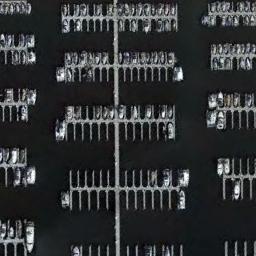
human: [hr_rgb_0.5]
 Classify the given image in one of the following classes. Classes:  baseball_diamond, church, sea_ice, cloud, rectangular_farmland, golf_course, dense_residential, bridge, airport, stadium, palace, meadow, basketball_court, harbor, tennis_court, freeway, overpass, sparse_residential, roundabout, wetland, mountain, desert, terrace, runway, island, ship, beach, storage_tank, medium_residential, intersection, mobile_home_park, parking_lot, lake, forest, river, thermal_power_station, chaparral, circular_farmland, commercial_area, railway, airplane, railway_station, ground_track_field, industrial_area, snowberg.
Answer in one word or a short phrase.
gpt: harbor